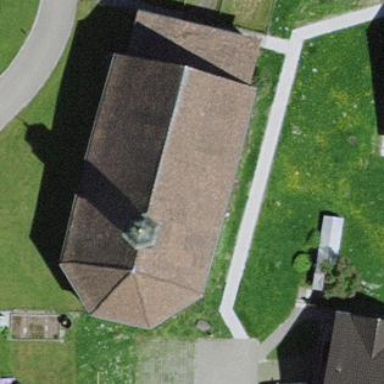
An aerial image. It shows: Chapel that serves as place of worship.